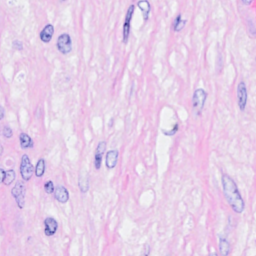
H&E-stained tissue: Breast